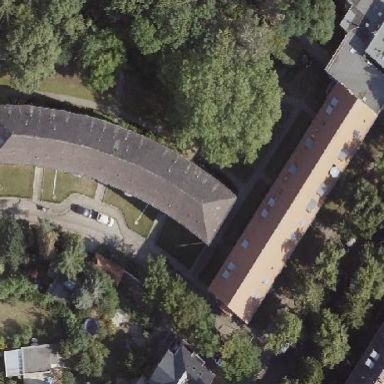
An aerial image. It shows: Hipped roof on apartment building.